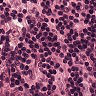
Metastatic tissue present: no